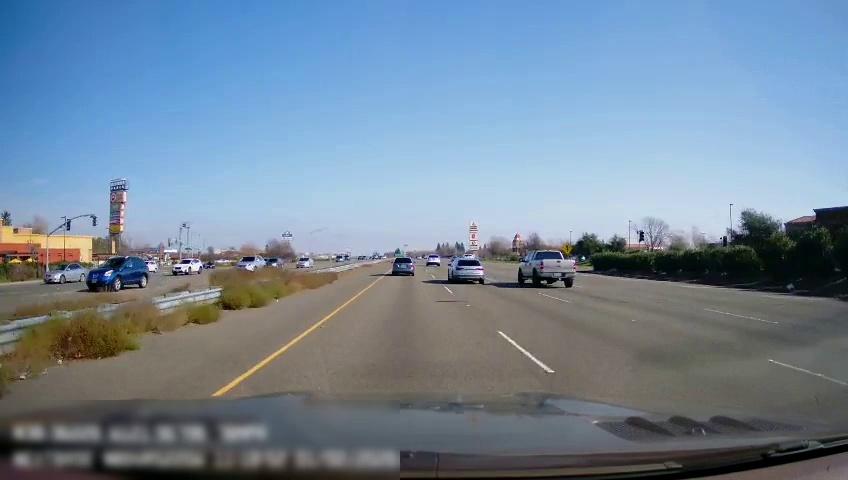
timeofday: Day
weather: Sunny
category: Drivable Space
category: Drivable Space
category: Vehicles | Car
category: Vehicles | Car
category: Vehicles | Car
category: Vehicles | Car
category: Vehicles | SUV
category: Vehicles | SUV
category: Vehicles | Car
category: Vehicles | SUV
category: Vehicles | Truck
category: Vehicles | SUV
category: Vehicles | Car
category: Vehicles | Truck
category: Lanes | Current Lane
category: Lanes | Current Lane
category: Lanes | Alternate Lane
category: Lanes | Alternate Lane
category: Lanes | Alternate Lane
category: Traffic | Lights
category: Traffic | Lights
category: Traffic | Lights
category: Traffic | Signs